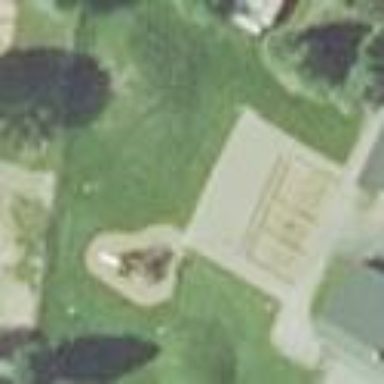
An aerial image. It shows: Playground area for leisure land.